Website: crate-barrel
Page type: payment
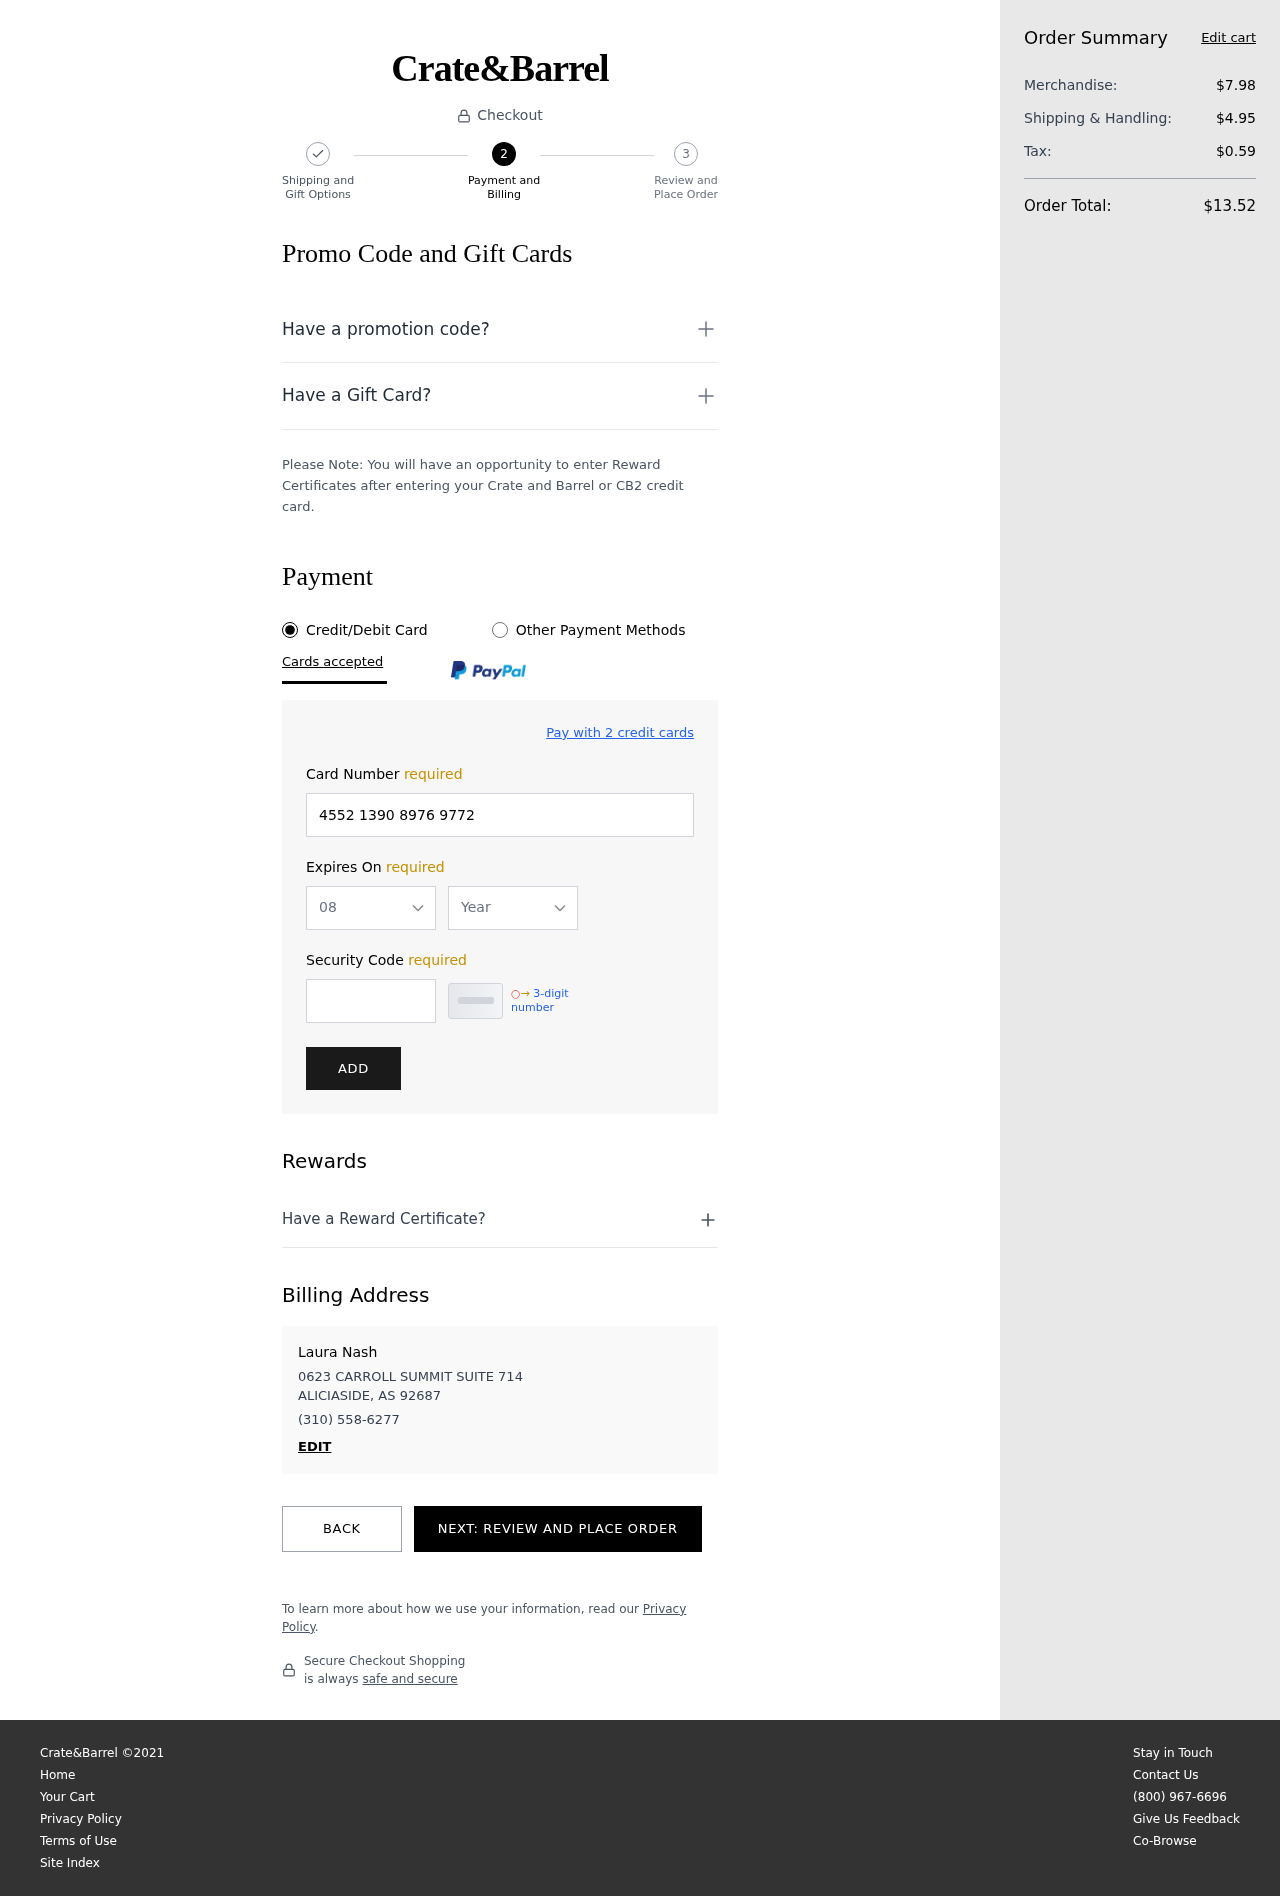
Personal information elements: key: PII_CARD_EXPIRY_MONTH
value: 08
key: PII_CARD_EXPIRY_YEAR
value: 26
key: PII_CITY_STATE_ZIP
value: ALICIASIDE, AS 92687
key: PII_FULLNAME
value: Laura Nash
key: PII_PHONE
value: (310) 558-6277
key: PII_STREET
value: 0623 CARROLL SUMMIT SUITE 714
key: PII_CARD_NUMBER
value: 4552 1390 8976 9772
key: PII_CARD_CVV
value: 852
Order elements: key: ORDER_SUBTOTAL
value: $7.98
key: ORDER_SHIPPING_COST
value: $4.95
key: ORDER_TAX
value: $0.59
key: ORDER_TOTAL
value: $13.52